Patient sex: M
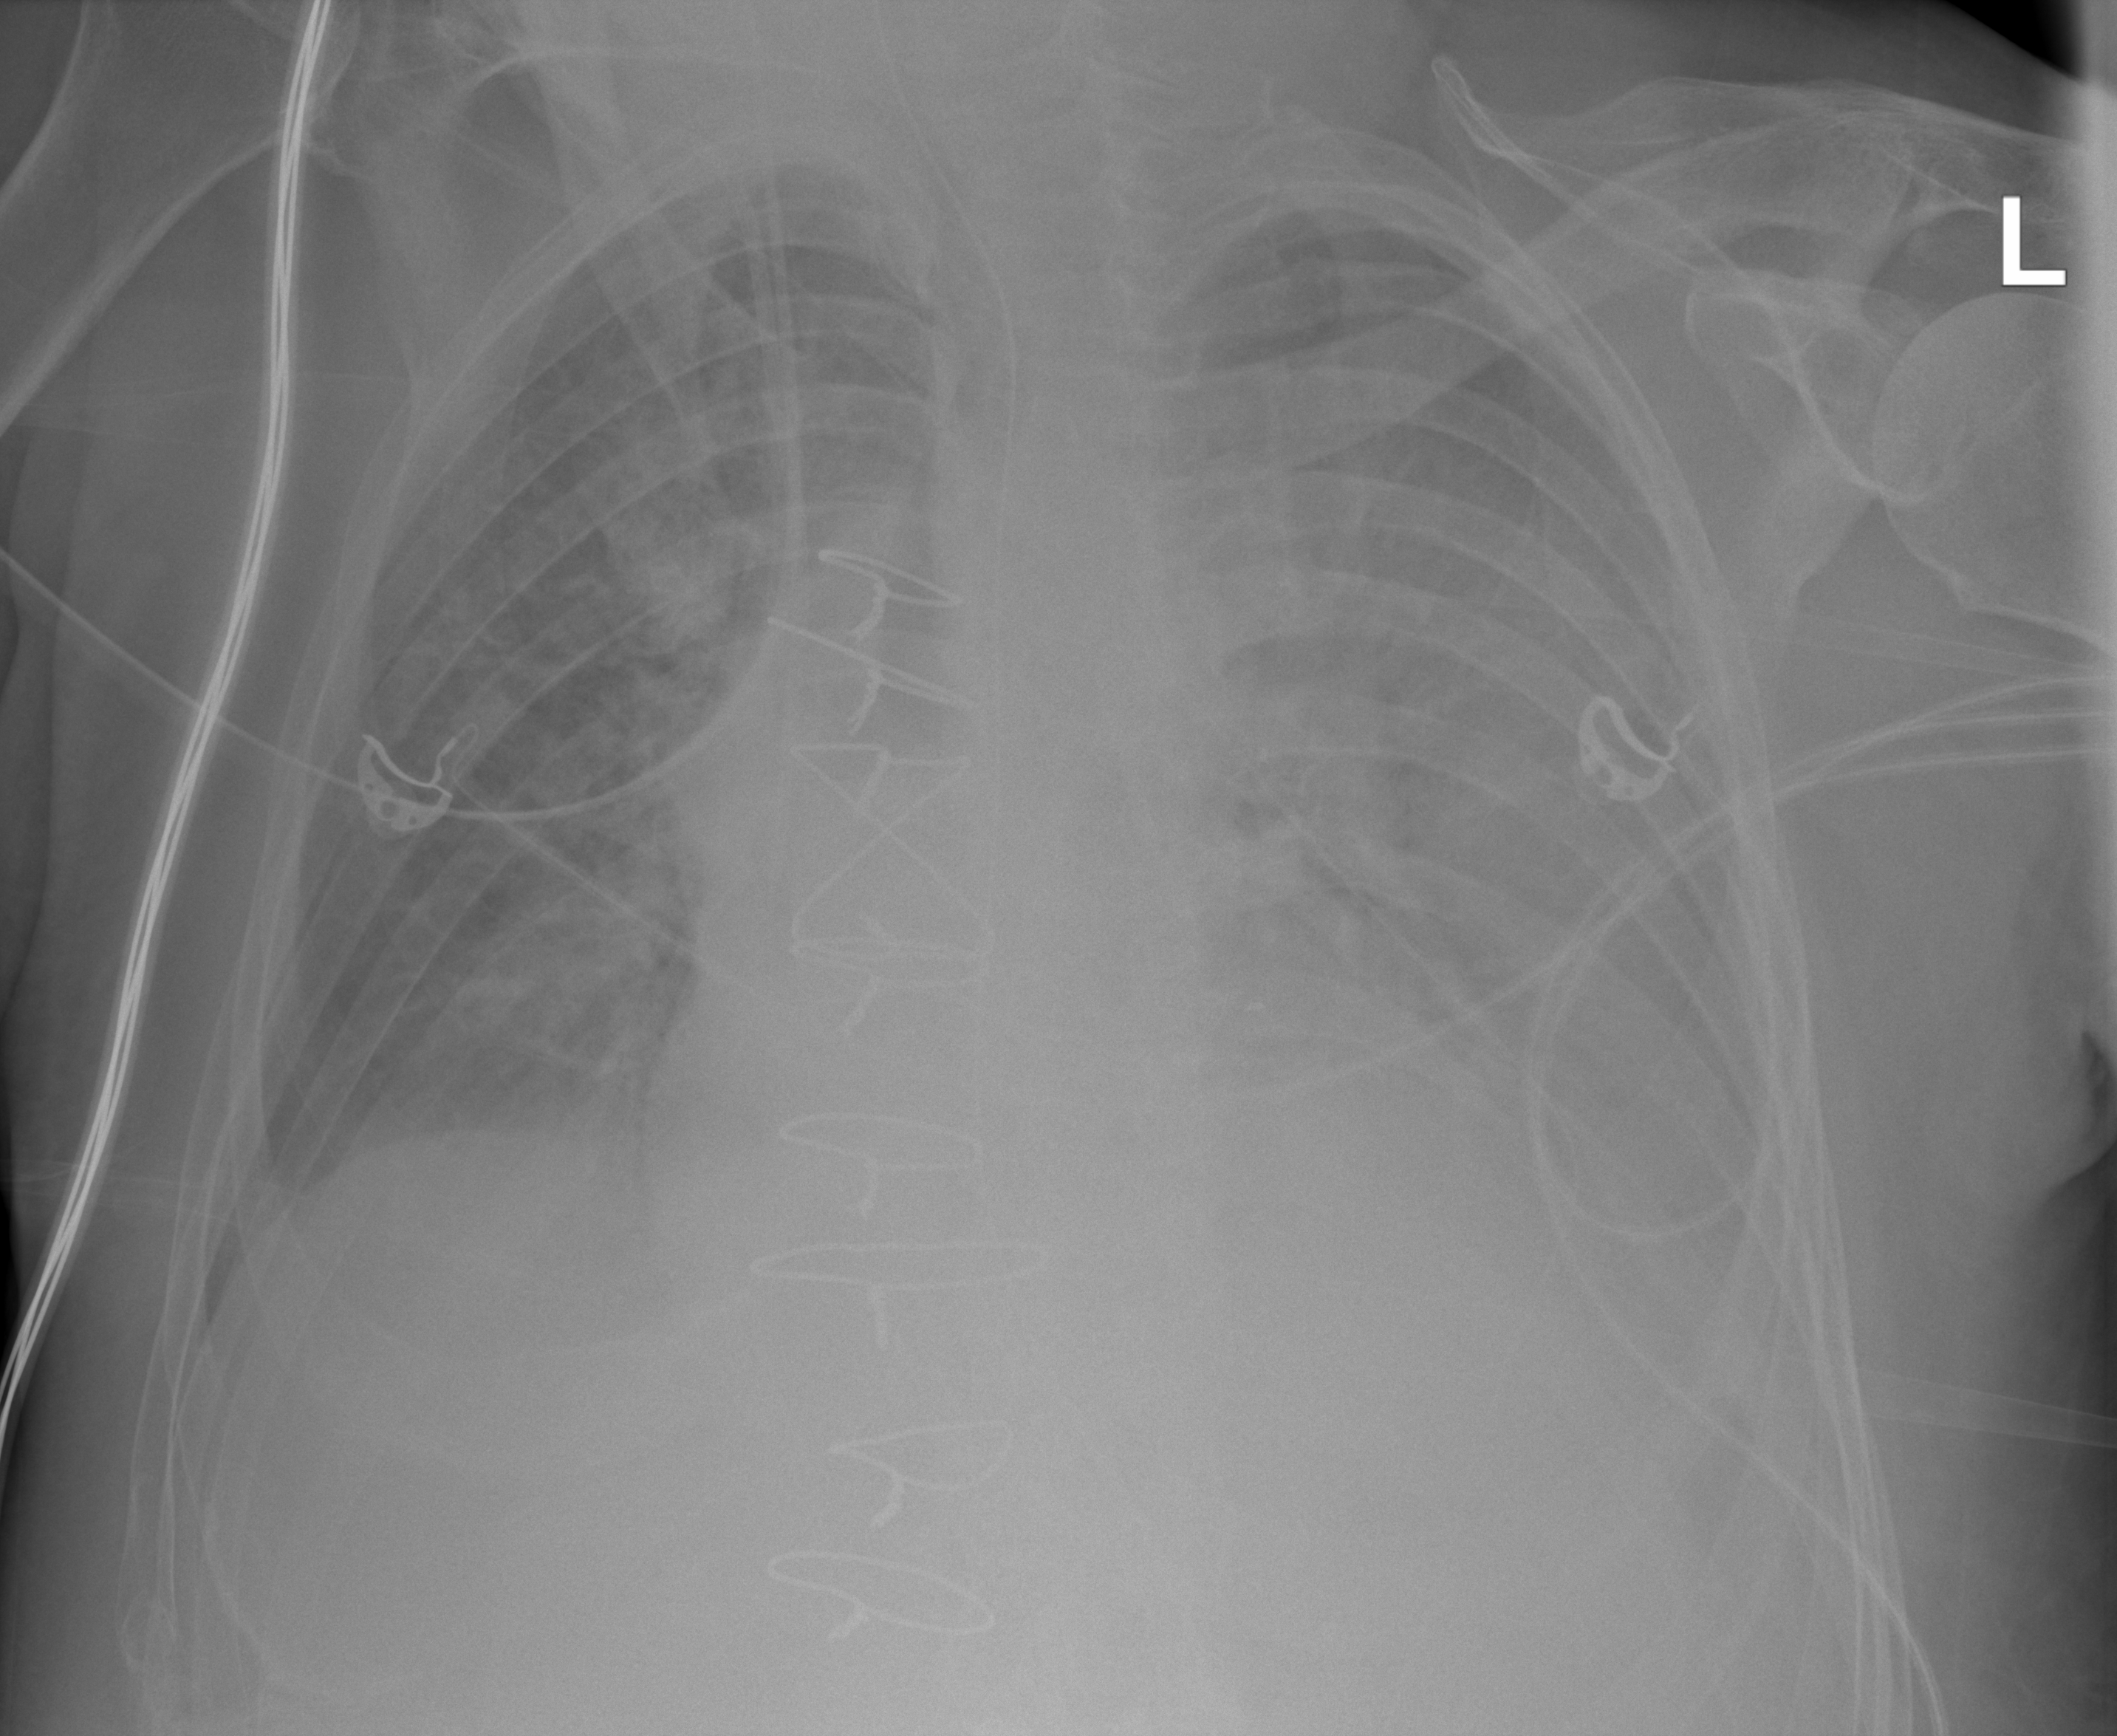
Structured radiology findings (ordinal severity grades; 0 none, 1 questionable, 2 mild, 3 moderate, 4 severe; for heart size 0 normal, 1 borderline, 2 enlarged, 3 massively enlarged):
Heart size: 2
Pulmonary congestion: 3
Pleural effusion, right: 0
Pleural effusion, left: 3
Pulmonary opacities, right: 2
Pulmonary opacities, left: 3
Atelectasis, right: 2
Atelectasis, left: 2